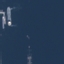
Label: SeaLake